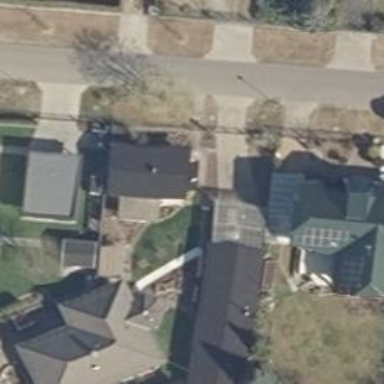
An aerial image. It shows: Driveway.